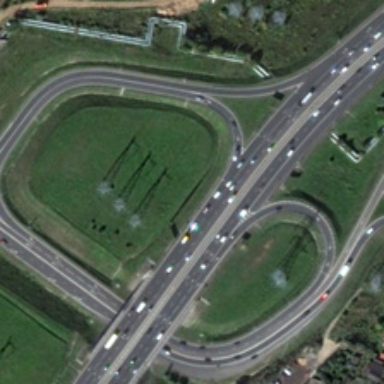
In the picture have dirt, roads and fields .